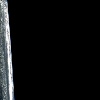
Label: space